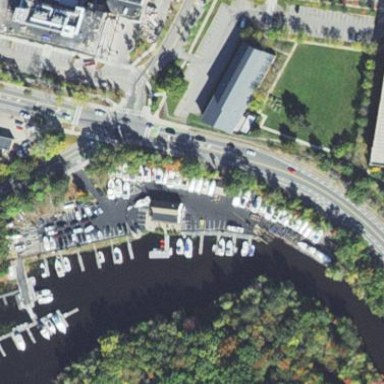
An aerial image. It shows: Marina on leisure land.